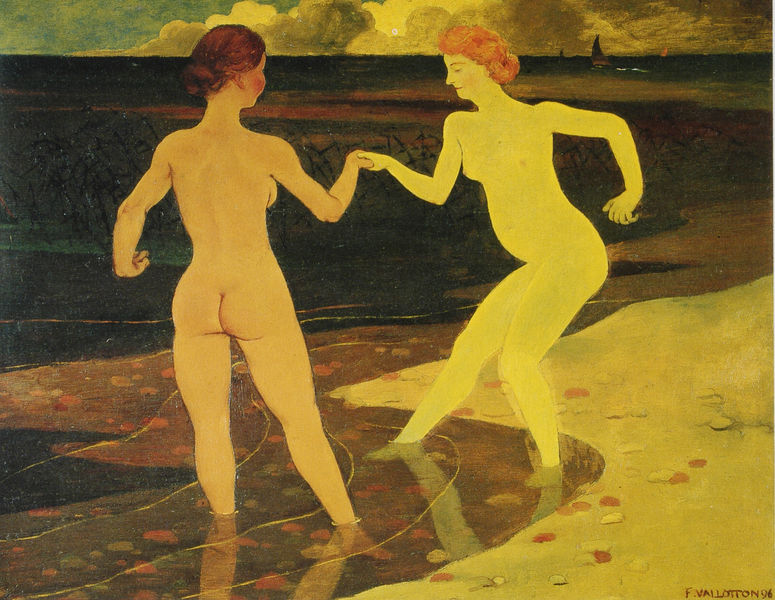
Titel: Frau mit Dienstmagd beim Baden
Künstler: Félix Vallotton
Institution: (Privatsammlung)
Schlagwörter: akt, blau, blätter, dunkel, fuß, gemälde, hand, haut, himmel, körper, meer, nackt, schatten, wasser, wolken, baden, fluss, frauen, gelb, grün, landschaft, mädchen, sand, see, teich, ufer, abend, bewegung, braun, brust, busen, frau, frisur, geste, haar, hell, licht, nase, orange, rücken, türkis, blüten, rot, wolke, expressionismus, malerei, symbolismus, tanz, arm, arme, halten, knoten, stehen, stein, steine, hände, spiegel, ebene, erde, ferne, gräser, horizont, kalt, natur, schilf, spiegelung, gewässer, sonne, gold, haare, tanzen, boot, boote, genre, beine, bein, bewegen, brüste, dutt, farbig, füße, gesäß, gischt, hinter, hintern, holzschnitt, japan, jive, kieselsteine, klar, küste, lienie, lonne, magd, orang, pfütze, ruhig, rückenansicht, scgiff, schiff, schiffe, schilfgras, schrift, segel, segelboot, segelschiffe, seicht, seitlich, sommer, strand, vallotton, wangen, welle, wellen, valloton, zwei, segelschiff, modern, brandung, querformat, bauch, nackte, segelboote, punkte, bad, kiesel, hinten, landschaftsbild, hilfe, durchsichtig, muscheln, reigen, lesben, gemädle, nackte frauen, paardarstellung, vorsichtig, arrme, po, 1896, brandungen